Question: I have a really long sentence. Should I use some other widget than Label?
When I set the Label's text to a really large sentence, the words which are after the maxwidth of the label, get chopped of.
A possible hack is manually adding "
" at places where you want to move to next line in the String. But this is not possible for automating this process.
The label in this picture is a long one, and its text is as follows -
"I am in a garden.
I am in a garden. I am in a garden."
How can I move the last word automatically to the third line in the same label?

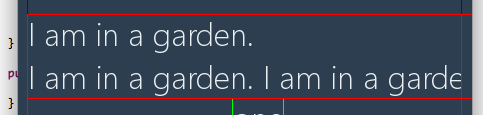
Answer: '''
String insertNewlineChars(String textToDisplay, Float maxLabelWidth, BitmapFont font)
{
float textWidth=0;
ArrayList<String> words = new ArrayList<String>(Arrays.asList(textToDisplay.split(" ")));
String addWordsToSentence;
//add first word
String nextWord = words.get(0) ;
addWordsToSentence = nextWord + " ";
textWidth = font.getBounds(addWordsToSentence).width;
//add 2nd to last word
for(int i=1;i<words.size();i++)
{
nextWord = words.get(i);
textWidth += font.getBounds(nextWord).width;
//add word to a new line
if(textWidth > maxLabelWidth)
{
//push to next line
textWidth = font.getBounds(nextWord).width;
addWordsToSentence = addWordsToSentence.concat("
" + nextWord + " ");
}
//add word to the same line
else
{
addWordsToSentence = addWordsToSentence.concat(nextWord + " ");
}
}
return addWordsToSentence;
}
'''